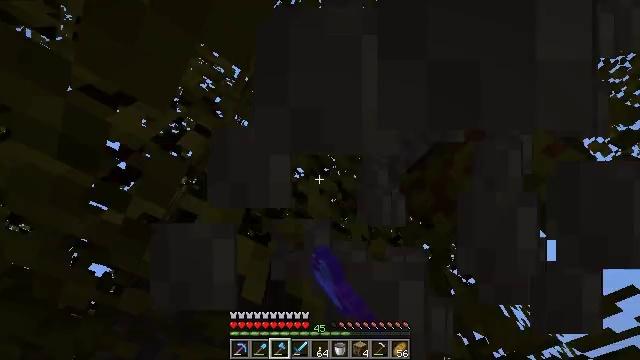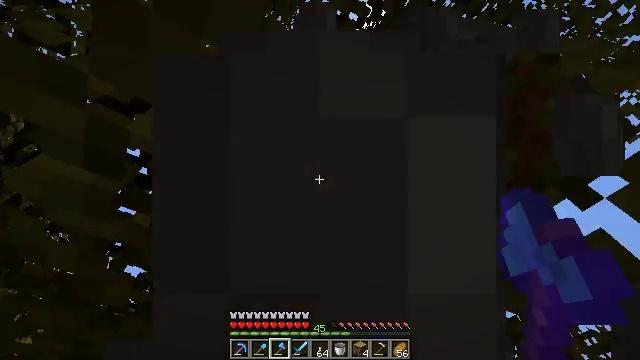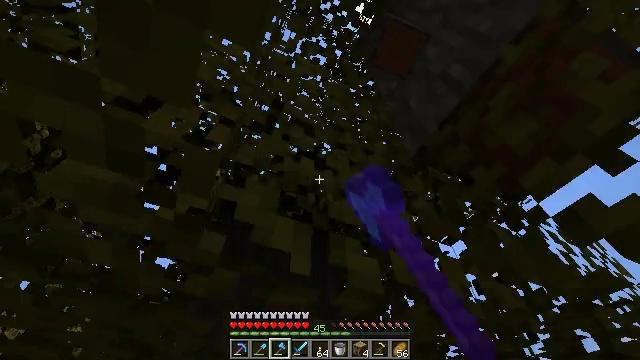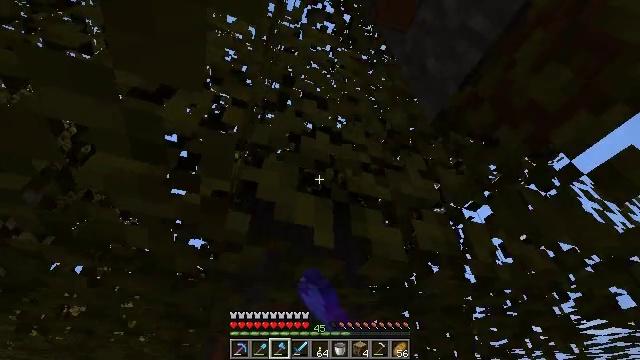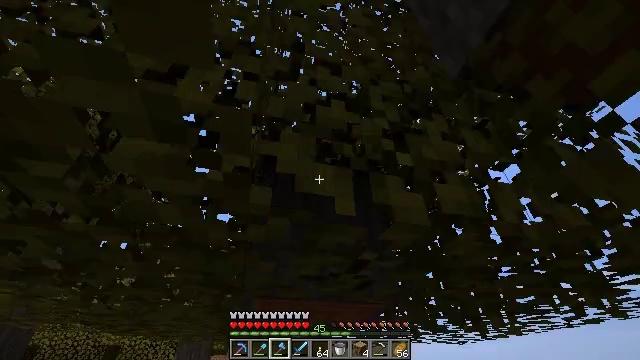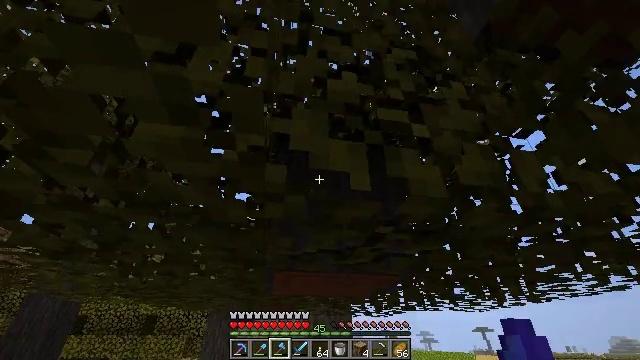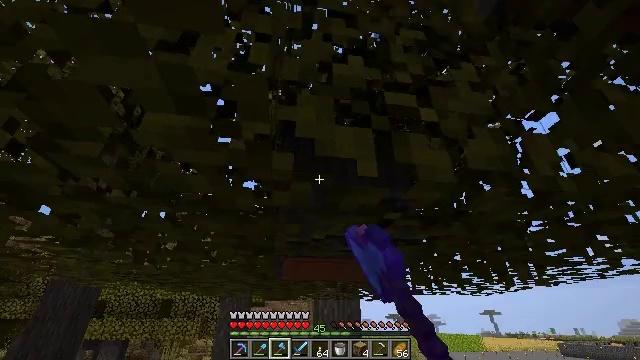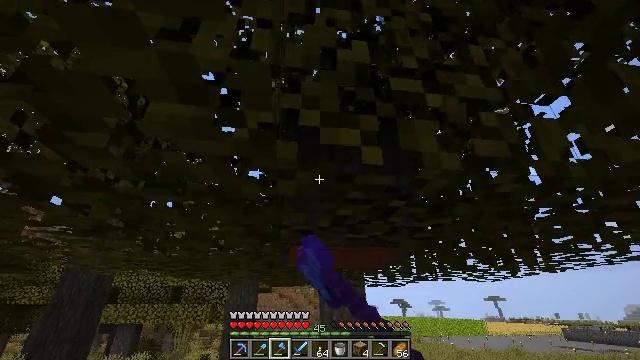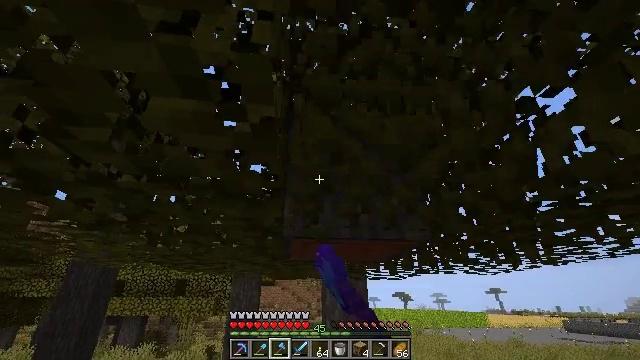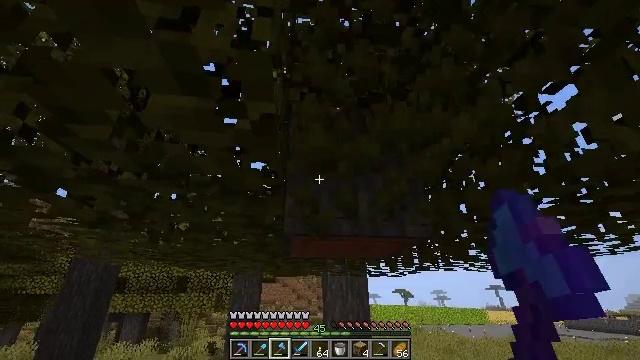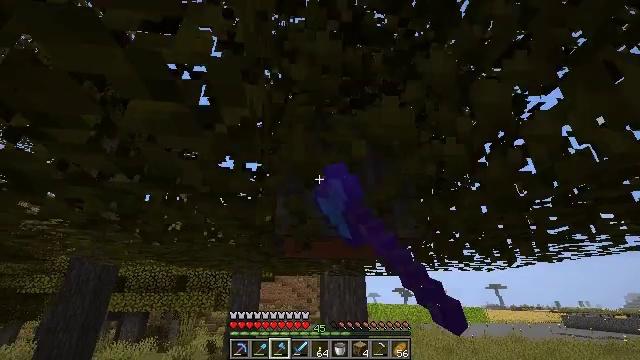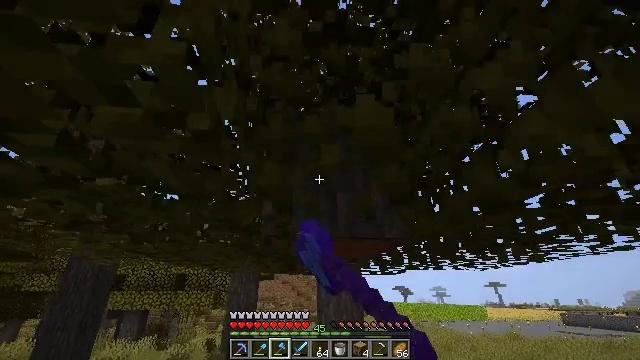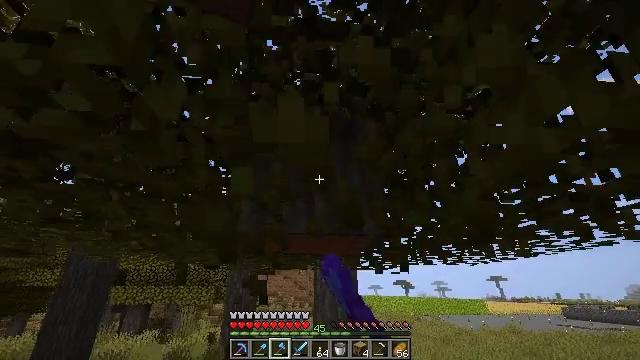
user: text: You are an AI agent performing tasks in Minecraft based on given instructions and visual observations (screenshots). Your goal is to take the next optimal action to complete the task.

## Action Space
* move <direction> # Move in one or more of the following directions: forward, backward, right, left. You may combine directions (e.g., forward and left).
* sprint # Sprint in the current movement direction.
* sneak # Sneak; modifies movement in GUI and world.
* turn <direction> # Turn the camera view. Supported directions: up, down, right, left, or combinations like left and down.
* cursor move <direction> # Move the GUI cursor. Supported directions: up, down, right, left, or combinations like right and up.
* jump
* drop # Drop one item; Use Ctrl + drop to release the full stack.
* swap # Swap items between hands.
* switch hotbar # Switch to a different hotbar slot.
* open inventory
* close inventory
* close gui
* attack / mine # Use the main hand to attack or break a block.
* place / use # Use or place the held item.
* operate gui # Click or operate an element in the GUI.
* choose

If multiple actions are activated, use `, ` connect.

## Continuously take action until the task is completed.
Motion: motion action
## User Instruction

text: Harvest acacia leaves with your hand or a tool.
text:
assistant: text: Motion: turn left and down, attack / mine
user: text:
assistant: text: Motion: turn left and down, attack / mine
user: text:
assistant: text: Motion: turn left and down, attack / mine
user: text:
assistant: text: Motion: turn left and down, attack / mine
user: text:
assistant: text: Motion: turn left and down, attack / mine
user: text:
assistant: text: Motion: turn left and down, attack / mine
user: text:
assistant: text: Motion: turn left and down, attack / mine
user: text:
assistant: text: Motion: turn down, attack / mine
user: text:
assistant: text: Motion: attack / mine
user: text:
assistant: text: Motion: move right, attack / mine
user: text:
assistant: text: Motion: move right, attack / mine
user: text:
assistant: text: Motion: move right, turn down, attack / mine
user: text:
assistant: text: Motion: attack / mine